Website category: auto
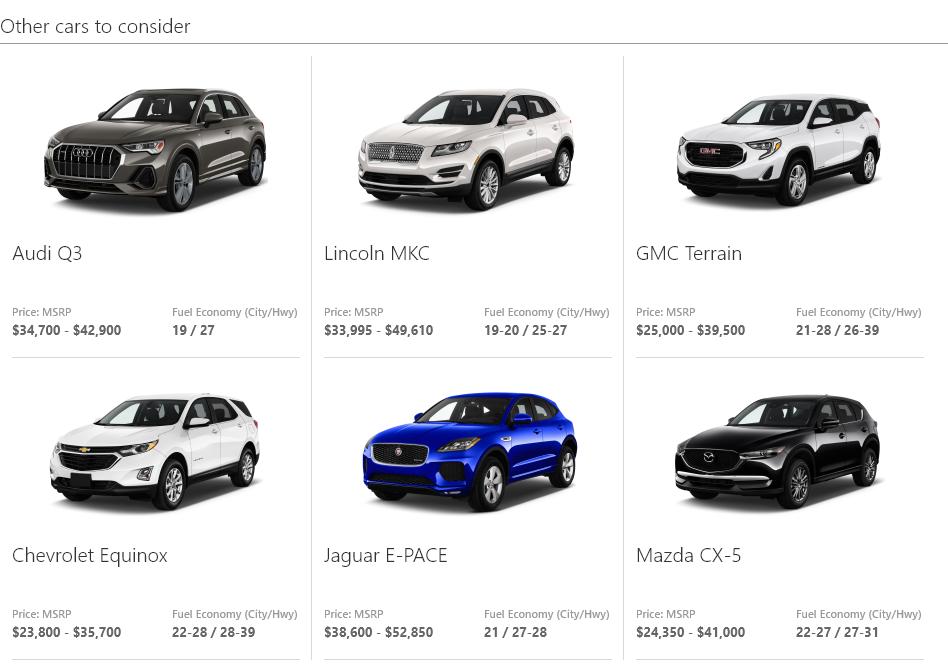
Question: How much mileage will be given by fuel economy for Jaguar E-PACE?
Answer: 21 / 27-28

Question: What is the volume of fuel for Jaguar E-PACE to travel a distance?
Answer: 21 / 27-28

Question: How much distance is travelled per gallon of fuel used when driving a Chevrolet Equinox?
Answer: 22-28 / 28-39

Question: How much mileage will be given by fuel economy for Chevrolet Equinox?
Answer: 22-28 / 28-39

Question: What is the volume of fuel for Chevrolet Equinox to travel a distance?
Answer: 22-28 / 28-39

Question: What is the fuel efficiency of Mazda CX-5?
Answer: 22-27 / 27-31

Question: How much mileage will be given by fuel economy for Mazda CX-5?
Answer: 22-27 / 27-31

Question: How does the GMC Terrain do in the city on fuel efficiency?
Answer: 21-28

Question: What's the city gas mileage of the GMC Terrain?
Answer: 21-28

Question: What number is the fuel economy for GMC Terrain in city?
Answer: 21-28

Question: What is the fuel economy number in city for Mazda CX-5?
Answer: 22-27

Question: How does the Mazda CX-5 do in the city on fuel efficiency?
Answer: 22-27

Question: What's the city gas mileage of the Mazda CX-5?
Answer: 22-27

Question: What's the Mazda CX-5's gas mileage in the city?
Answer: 22-27

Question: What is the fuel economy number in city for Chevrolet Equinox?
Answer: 22-28

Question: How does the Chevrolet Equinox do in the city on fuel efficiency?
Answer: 22-28

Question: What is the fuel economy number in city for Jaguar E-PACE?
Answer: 21

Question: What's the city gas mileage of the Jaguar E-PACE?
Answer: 21

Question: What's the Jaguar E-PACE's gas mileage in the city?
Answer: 21

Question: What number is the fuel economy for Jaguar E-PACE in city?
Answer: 21

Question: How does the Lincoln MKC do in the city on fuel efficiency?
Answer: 19-20

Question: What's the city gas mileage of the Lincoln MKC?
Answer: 19-20

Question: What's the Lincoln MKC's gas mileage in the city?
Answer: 19-20

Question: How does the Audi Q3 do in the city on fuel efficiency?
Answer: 19

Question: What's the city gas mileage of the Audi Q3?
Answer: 19

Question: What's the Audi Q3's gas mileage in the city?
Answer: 19

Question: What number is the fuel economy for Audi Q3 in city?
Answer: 19

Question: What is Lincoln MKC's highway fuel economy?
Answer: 25-27

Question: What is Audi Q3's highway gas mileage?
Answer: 27

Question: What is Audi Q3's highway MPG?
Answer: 27

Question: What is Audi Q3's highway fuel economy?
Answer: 27

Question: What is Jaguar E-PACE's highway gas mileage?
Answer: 27-28

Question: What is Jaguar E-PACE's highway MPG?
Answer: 27-28

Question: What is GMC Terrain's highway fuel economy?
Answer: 26-39

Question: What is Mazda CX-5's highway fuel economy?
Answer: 27-31

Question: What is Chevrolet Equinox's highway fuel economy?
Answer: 28-39

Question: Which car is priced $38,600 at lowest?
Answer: Jaguar E-PACE

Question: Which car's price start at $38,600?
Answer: Jaguar E-PACE

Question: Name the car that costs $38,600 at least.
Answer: Jaguar E-PACE

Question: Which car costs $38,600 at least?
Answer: Jaguar E-PACE

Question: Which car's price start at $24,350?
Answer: Mazda CX-5

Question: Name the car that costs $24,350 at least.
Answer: Mazda CX-5

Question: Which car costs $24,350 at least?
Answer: Mazda CX-5

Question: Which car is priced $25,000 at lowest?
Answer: GMC Terrain

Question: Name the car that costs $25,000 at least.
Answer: GMC Terrain

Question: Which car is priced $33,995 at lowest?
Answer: Lincoln MKC

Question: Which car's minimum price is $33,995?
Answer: Lincoln MKC

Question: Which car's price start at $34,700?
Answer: Audi Q3

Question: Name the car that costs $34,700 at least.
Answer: Audi Q3

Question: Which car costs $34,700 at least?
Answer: Audi Q3

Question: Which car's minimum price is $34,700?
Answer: Audi Q3

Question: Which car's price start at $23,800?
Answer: Chevrolet Equinox

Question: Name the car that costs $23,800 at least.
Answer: Chevrolet Equinox

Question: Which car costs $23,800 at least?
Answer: Chevrolet Equinox

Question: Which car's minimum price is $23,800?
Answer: Chevrolet Equinox

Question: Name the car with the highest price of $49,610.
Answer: Lincoln MKC

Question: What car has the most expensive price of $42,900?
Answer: Audi Q3

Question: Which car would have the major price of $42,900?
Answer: Audi Q3

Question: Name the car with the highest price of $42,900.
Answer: Audi Q3

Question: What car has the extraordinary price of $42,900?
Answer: Audi Q3

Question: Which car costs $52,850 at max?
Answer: Jaguar E-PACE

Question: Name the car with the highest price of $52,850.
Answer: Jaguar E-PACE

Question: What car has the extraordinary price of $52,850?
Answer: Jaguar E-PACE

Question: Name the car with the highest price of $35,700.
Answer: Chevrolet Equinox